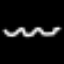
Label: squiggle